Field crop: tomato
Growth stage: 1
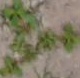
Species: portulaca